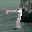
Label: 7